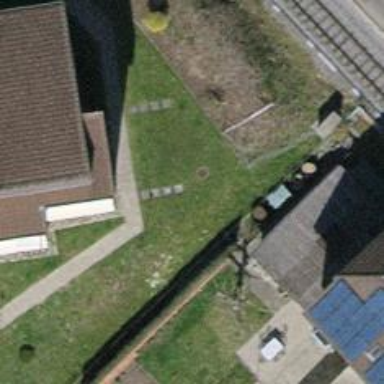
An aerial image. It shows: Footway with sett surface.